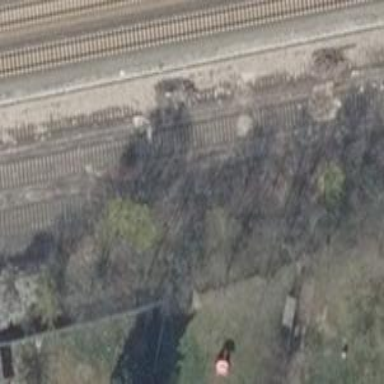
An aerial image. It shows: Abandoned railway yard.